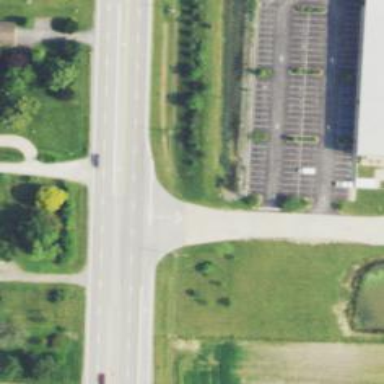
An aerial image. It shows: Road with stop sign.